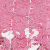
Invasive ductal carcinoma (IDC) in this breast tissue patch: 0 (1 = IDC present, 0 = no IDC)